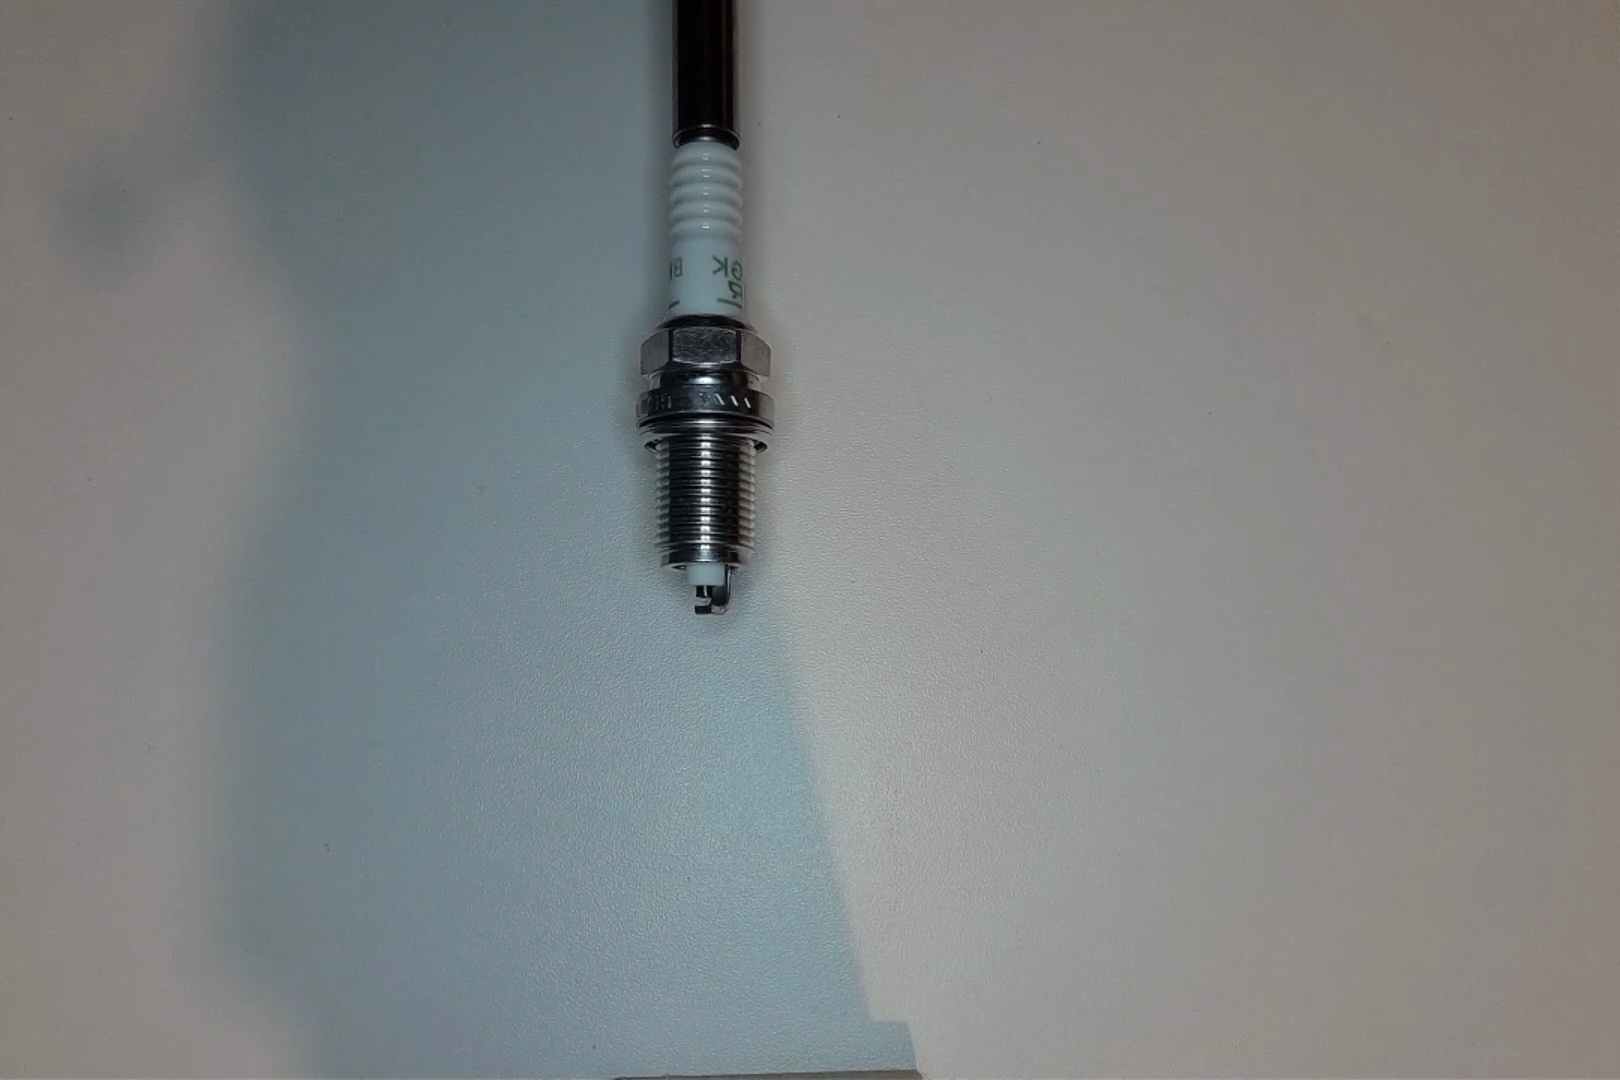
Label: normal